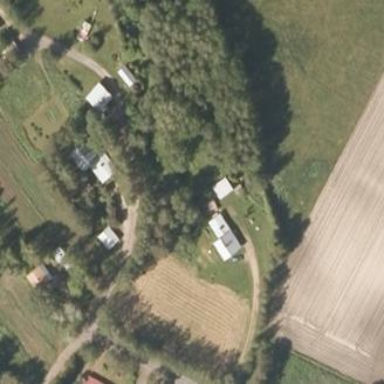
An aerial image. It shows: Farmyard area.